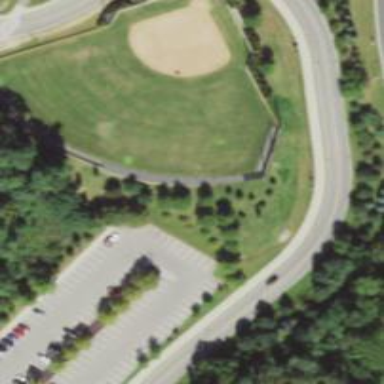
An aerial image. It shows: Baseball pitch for leisure land activities.